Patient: sex M, age 35
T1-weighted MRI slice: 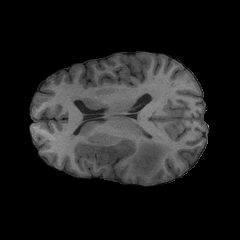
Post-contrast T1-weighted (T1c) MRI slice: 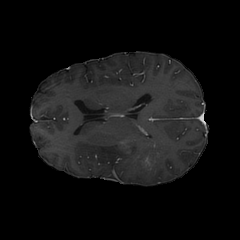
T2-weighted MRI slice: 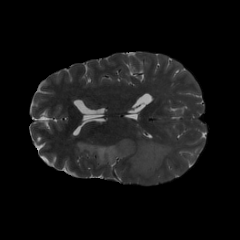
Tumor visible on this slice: yes
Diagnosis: Astrocytoma, IDH-mutant
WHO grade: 4